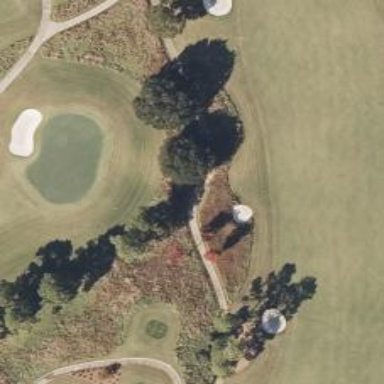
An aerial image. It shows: Path for golf carts.